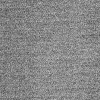
Atmospheric dust classification: dusty